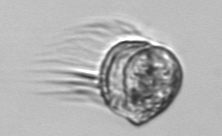
Label: Leegaardiella_ovalis